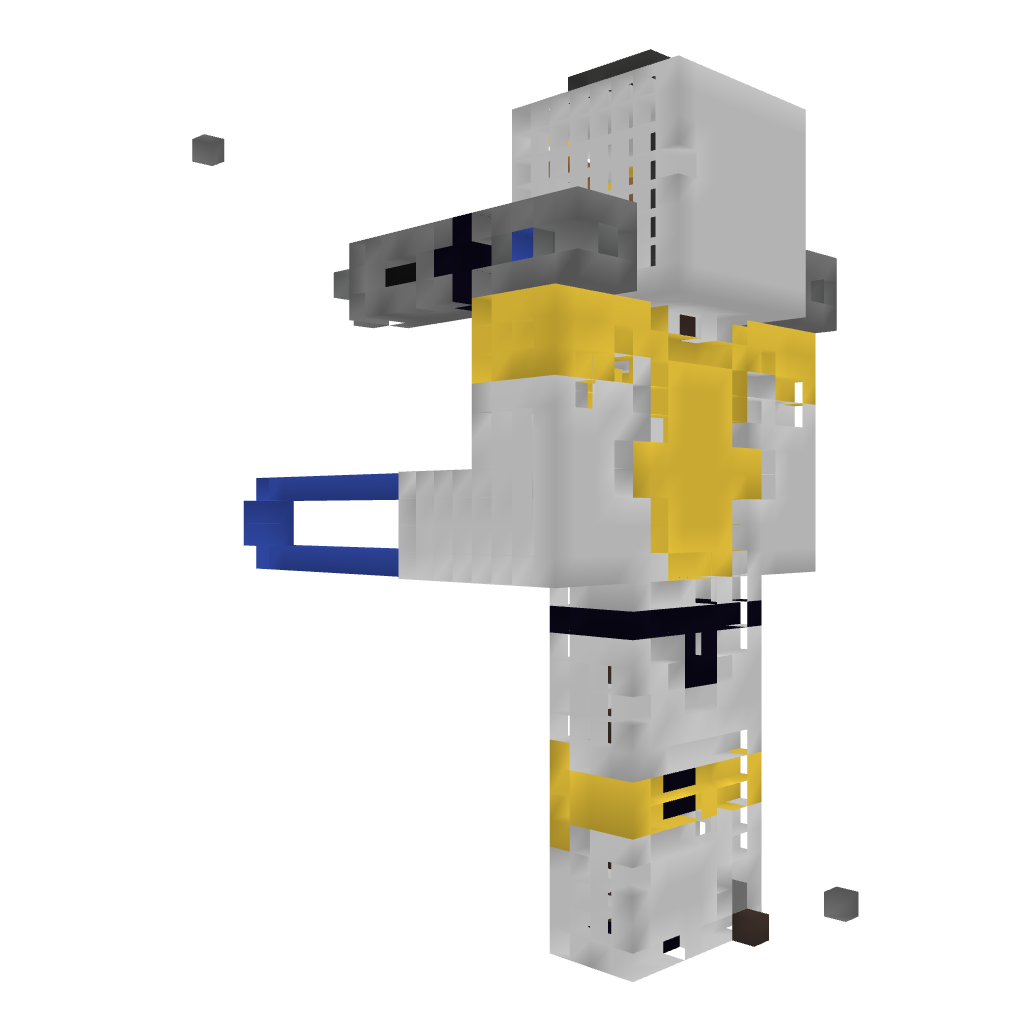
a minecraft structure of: Ultimate Destroyer Mech Mark-1